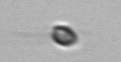
Label: flagellate